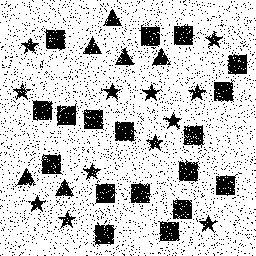
Squares: 18
Triangles: 6
Stars: 12
Total shapes: 36